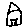
Label: house